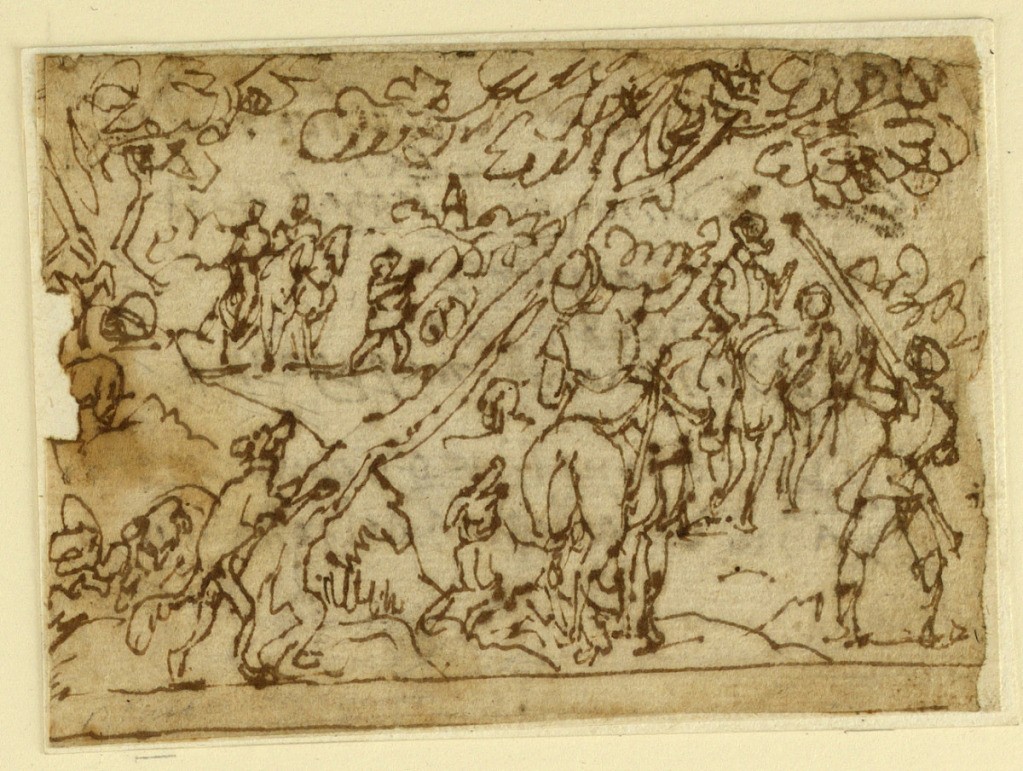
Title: Wildcat Hunt
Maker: Jan van der Straet, called Stradanus, Flemish, 1523–1605
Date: ca. 1599
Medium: Recto: pen and brown ink over black chalk on laid paper Verso: pen and brown ink on laid paper
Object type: Drawing
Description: Recto: Hunters appear on horseback and on foot, accompanied by hounds. They have trapped a wildcat in a tree and a hunter, at right, prepares to shoot the animal. In the background at left a young shepherd directs the hunters to the wildcat.

Verso: Inscription in Dutch and Italian.